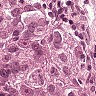
Metastatic tissue present: yes